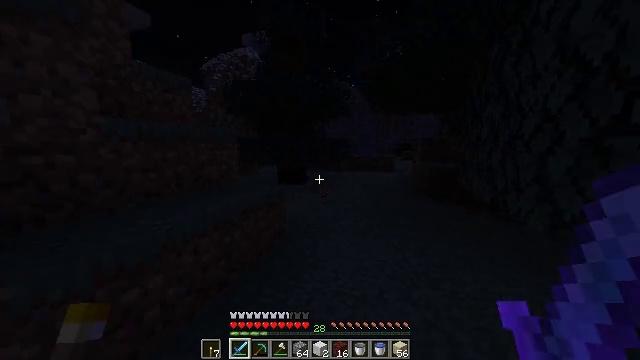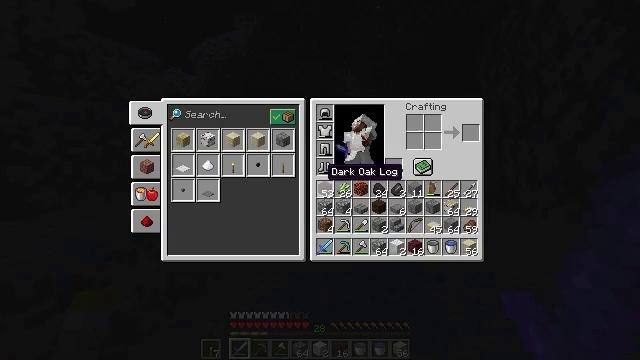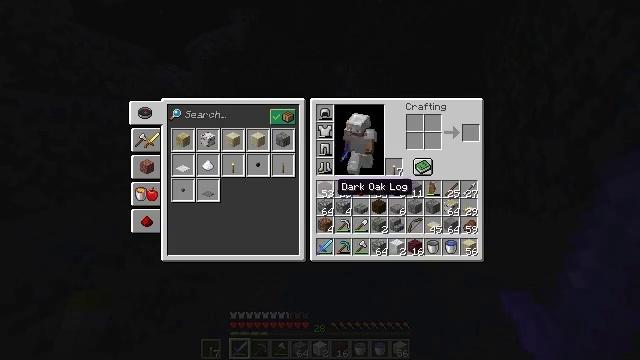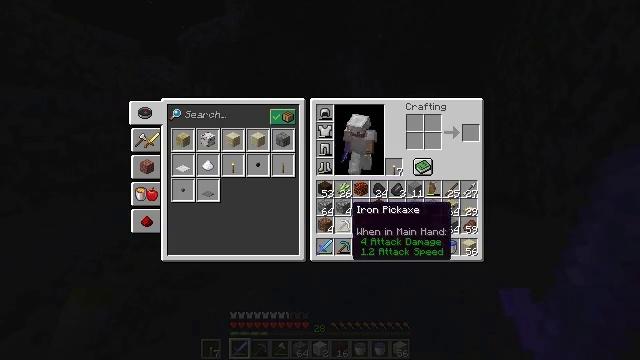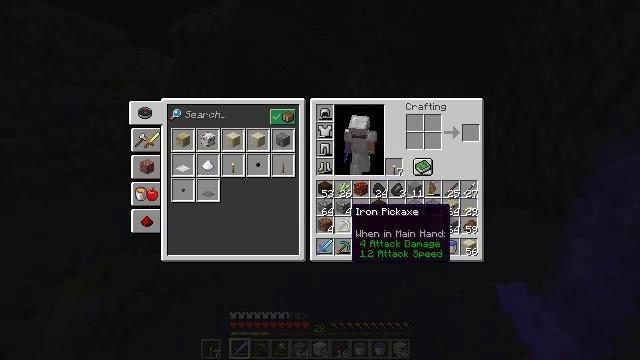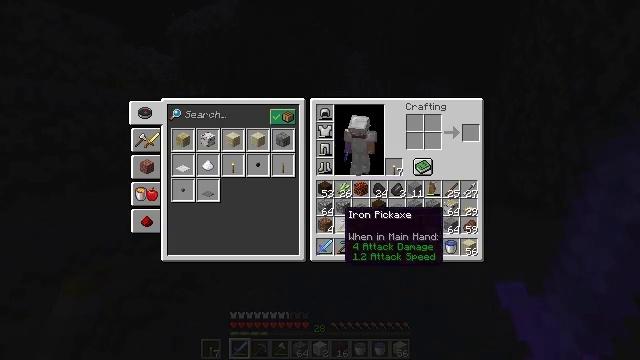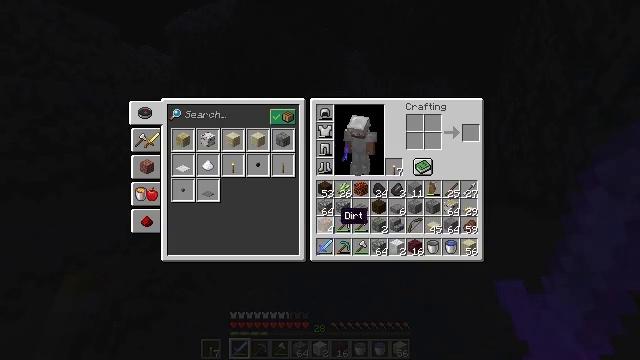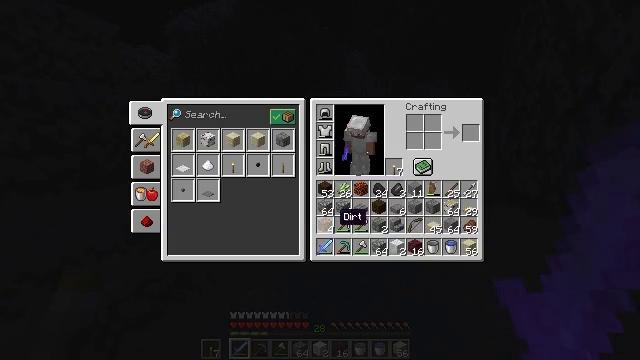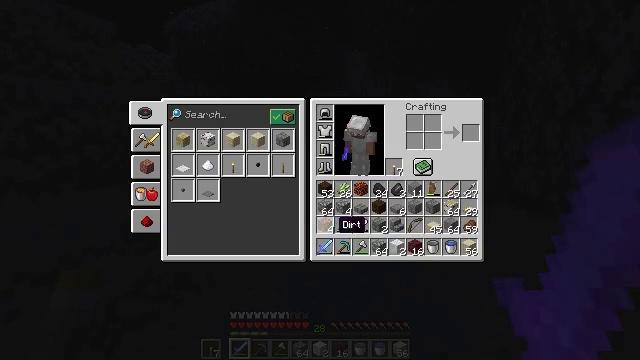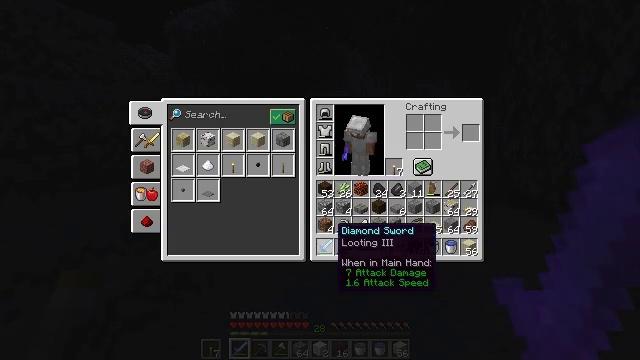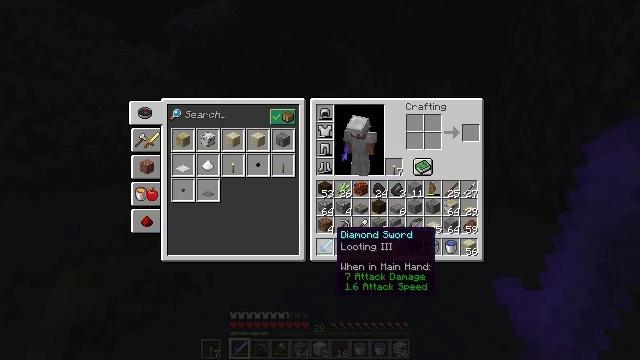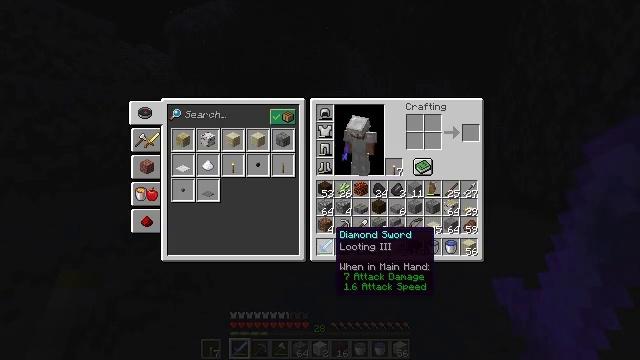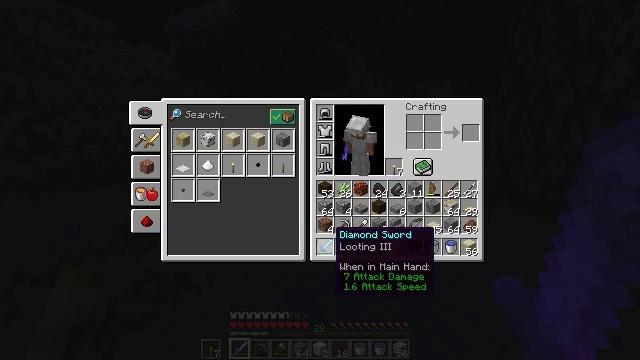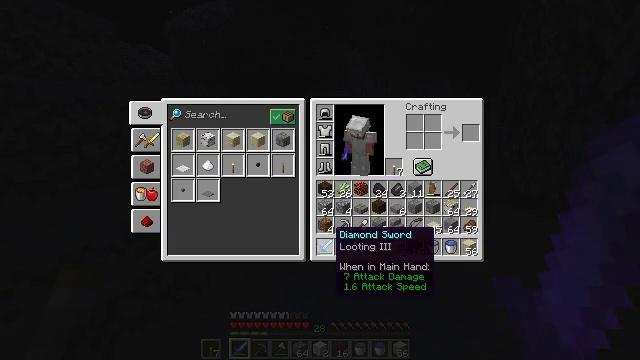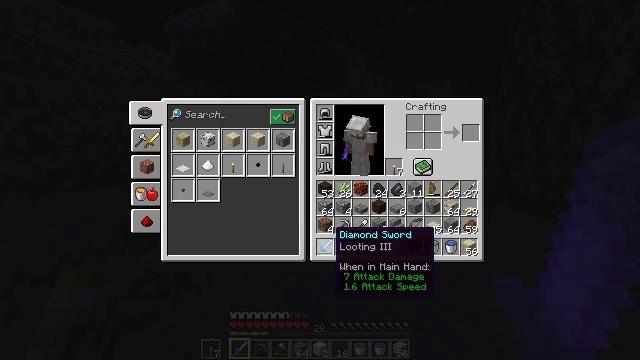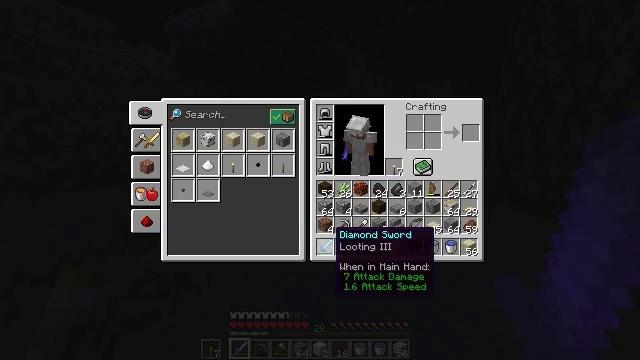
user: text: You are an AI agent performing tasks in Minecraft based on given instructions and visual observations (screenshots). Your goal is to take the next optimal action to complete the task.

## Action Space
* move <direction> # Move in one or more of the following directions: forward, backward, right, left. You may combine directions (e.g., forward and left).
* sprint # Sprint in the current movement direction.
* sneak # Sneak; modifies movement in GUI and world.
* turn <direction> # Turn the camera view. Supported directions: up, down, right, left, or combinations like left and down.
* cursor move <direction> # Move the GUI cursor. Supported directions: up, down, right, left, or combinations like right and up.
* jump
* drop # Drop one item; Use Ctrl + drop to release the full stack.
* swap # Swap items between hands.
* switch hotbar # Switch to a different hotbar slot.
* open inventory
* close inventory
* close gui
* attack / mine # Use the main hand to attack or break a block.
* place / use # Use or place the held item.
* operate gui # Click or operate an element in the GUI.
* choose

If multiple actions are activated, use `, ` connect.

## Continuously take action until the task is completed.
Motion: motion action
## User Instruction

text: Remove a mutton from the inventory.
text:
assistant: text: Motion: move forward, sprint, turn right and down, open inventory
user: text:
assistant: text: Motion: turn right and down, open inventory
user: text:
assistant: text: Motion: turn right and down
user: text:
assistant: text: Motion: no_op
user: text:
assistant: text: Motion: no_op
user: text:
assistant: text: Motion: no_op
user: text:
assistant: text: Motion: no_op
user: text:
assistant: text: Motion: turn down
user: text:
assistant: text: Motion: no_op
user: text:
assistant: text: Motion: no_op
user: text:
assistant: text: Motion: no_op
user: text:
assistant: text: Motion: no_op
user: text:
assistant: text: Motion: no_op
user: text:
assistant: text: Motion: no_op
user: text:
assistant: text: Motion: no_op
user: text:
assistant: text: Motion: no_op
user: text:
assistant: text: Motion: no_op
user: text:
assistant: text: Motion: no_op
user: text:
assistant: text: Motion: no_op
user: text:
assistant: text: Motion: no_op
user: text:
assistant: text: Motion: no_op
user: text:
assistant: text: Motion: no_op
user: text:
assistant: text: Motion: move forward
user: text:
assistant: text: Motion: move forward, sprint
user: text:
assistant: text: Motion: move forward, sprint, turn right
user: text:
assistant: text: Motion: move forward, sprint
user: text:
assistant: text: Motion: move forward, sprint
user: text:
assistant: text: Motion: move forward, sprint
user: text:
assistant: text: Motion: move forward, sprint
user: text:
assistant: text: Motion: move forward, sprint